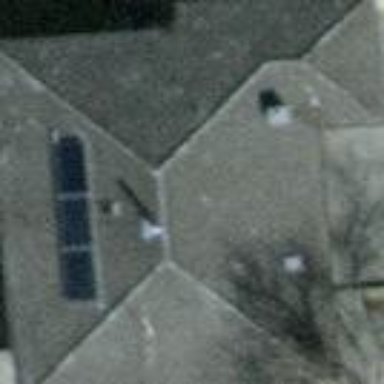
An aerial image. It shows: Detached building with hipped roof shape.